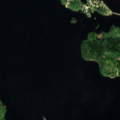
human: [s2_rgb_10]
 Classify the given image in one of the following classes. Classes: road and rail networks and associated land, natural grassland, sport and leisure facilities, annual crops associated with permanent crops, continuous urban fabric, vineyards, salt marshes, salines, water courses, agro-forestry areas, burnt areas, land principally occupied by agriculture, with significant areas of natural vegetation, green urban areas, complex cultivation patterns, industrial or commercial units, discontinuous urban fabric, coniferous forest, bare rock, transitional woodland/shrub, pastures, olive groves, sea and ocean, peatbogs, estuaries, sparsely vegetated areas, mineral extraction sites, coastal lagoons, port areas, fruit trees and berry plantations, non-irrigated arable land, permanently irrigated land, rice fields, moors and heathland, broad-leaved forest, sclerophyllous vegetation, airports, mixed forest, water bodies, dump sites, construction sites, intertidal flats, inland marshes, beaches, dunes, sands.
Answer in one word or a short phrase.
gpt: mixed forest, water bodies